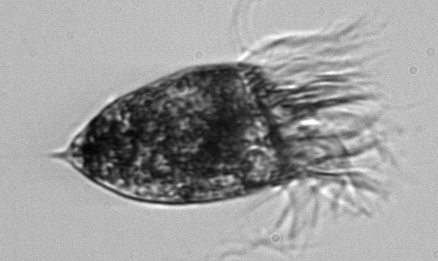
Label: Pelagostrobilidium